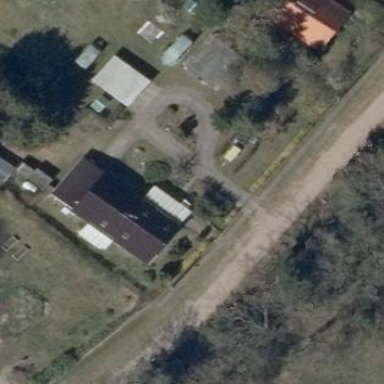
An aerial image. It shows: Detached building.